Question: ## Question
Is it possible to create a custom SQL query and treat its results like you treat tables with FuelPHPs ORM?
---
## Example
I have an SQL statement that pivots a table for me. The image below shows what the pivot SQL statement does. On the left we have the 'properties' table and on the right we have the result of the SQL pivot statement below.

'''
SELECT
item_id,
MAX(IF(property_name = 'color', value, NULL)) AS color,
MAX(IF(property_name = 'size', value, NULL)) AS size,
...
...
...
FROM
properties
GROUP BY
item_id;
'''
Can I execute the above statement, then access the columns through the normal ORM methods such as
'''
echo $table->color;
$table->color = 'blue';
$table->save();
'''
---
Also, I looked at <URL> and it looks like it might be what I need... but I couldn't get it working. Is it what I need?
I got the code above from <URL>. It does exactly what I need but not sure how to integrate with ORM.
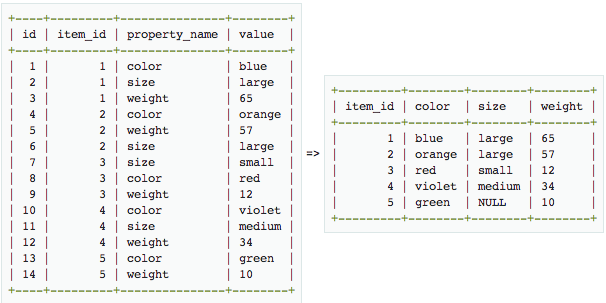
Answer: I got something "working" for my purposes, let me know if there is a better way.
'''
CREATE TEMPORARY TABLE IF NOT EXISTS temp_compiled_properties AS
(SELECT
item_id,
MAX(IF(property_name = 'color', value, NULL)) AS color,
MAX(IF(property_name = 'size', value, NULL)) AS size,
...
...
...
FROM
properties
GROUP BY
item_id);
'''
'''
//this is not a typical ORM model and cannot be accessed as such
//You must first run the init function before data can be accesses
//You can read data from the model, other methods may work, but not all ORM functions have been tested with this model.
class Model_Properties_Pivot extends \Orm\Model
{
//--------------------------------------
//Table Details
//--------------------------------------
protected static $_table_name = 'temp_compiled_properties';
protected static $_primary_key = array('item_id');
//dont define properties, ORM will automatically query the temp table to get these
//protected static $_properties = array();
public static function init($game_id)
{
$sql = "CREATE TEMPORARY TABLE IF NOT EXISTS temp_compiled_properties AS
(SELECT
item_id,
MAX(IF(property_name = 'color', value, NULL)) AS color,
MAX(IF(property_name = 'size', value, NULL)) AS size,
...
...
...
FROM
properties
GROUP BY
item_id)";
DB::query($sql)->execute();
}
'''
'''
Model_Properties_Pivot::init(14);
$all_data = Model_Properties_Pivot::query()->get();
'''
---
Also, I looked into EAV and got it working. Issue is my "attribute" field is actually another foreign key (auto increment number). That means I'm unable to use it since it's an auto increment number. Basically, I can't access it like this '$properties->10'